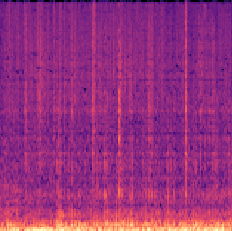
Sound class: Fire crackling